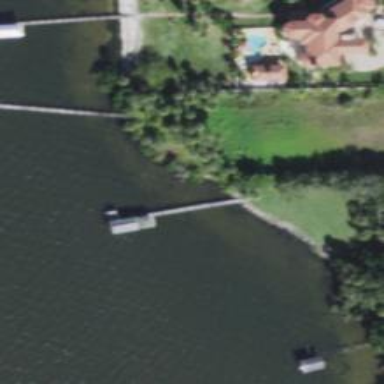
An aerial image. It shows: Man-made pier.